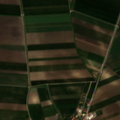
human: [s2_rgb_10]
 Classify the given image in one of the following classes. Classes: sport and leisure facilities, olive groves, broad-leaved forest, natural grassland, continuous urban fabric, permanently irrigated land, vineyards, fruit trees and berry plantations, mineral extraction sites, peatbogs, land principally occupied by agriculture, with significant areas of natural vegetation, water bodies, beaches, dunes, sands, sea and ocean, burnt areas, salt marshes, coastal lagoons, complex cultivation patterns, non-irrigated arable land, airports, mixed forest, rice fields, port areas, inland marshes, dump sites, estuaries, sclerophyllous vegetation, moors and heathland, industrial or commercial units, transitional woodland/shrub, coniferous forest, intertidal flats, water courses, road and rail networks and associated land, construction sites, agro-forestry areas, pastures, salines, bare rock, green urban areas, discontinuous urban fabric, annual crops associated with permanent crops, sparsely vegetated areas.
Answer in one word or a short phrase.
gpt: discontinuous urban fabric, non-irrigated arable land